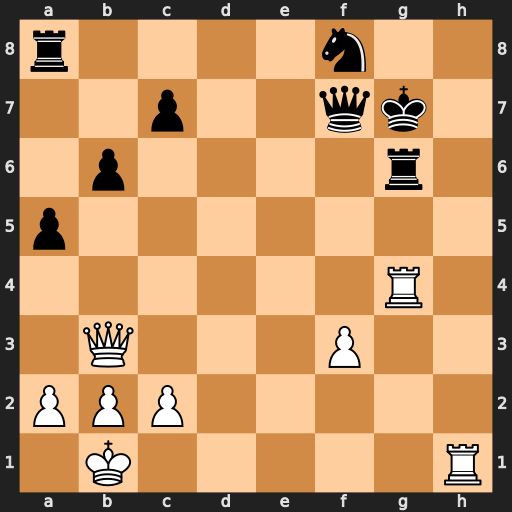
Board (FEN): r4n2/2p2qk1/1p4r1/p7/6R1/1Q3P2/PPP5/1K5R
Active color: w
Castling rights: -
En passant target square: -
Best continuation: Qc3+ Qf6 Rxg6+ Nxg6 Rh7+ Kxh7 Qxf6